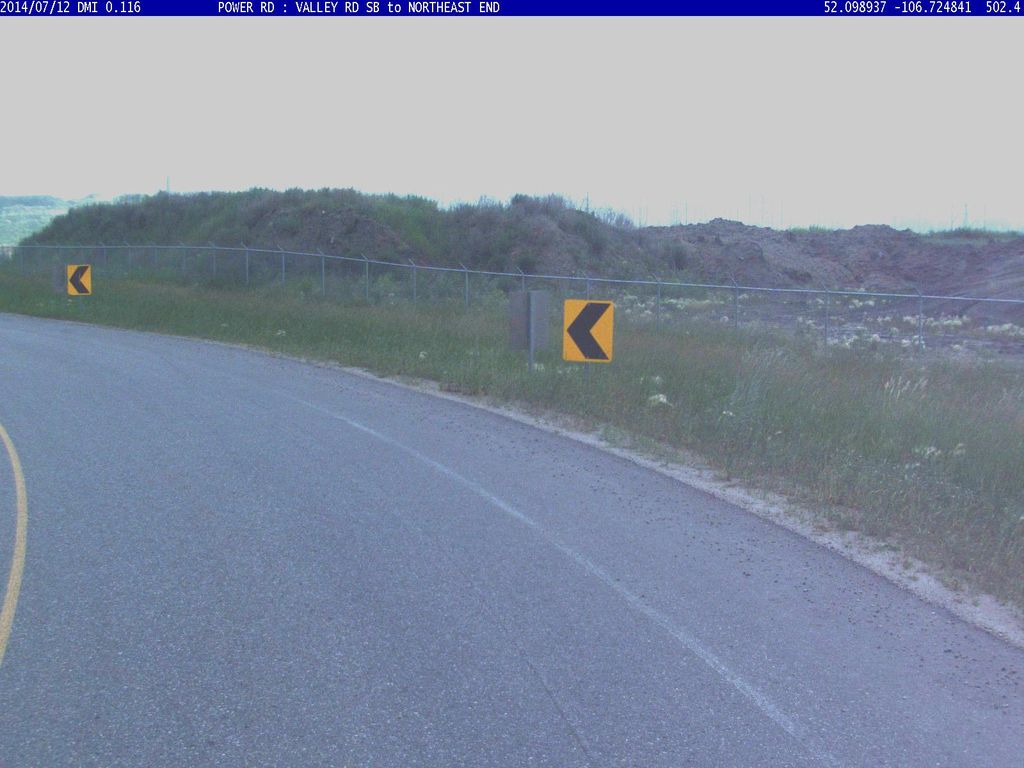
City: saskatoon